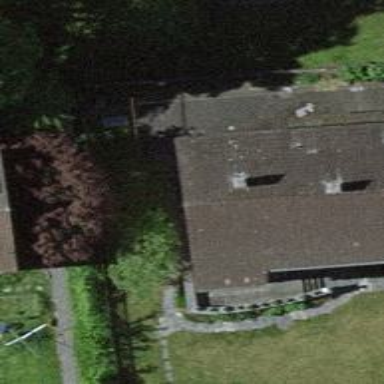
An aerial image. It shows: Detached building with gabled roof.